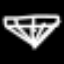
Label: diamond